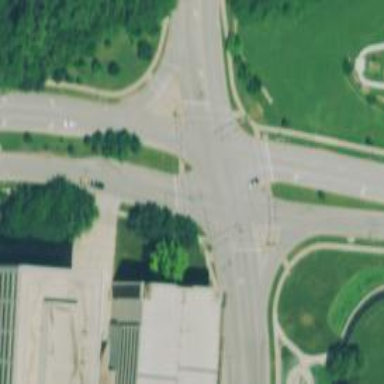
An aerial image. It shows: Footway with marked crossing lines.